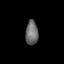
Tissue: lung
Cell type: Endothelial cells
Senescence score: 0.5441
Nuclear area (px): 305
Mean DAPI intensity: 106.63